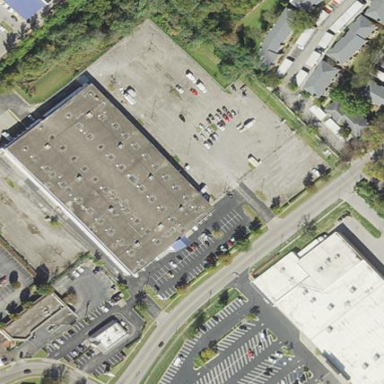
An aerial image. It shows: Commercial building housing furniture shop.